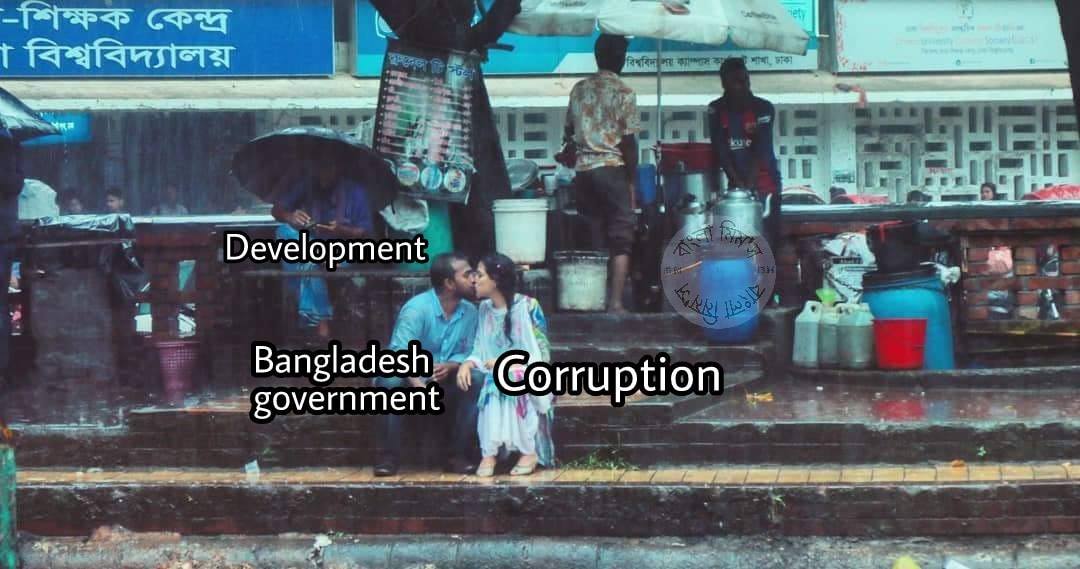
Caption: Development    Bangladesh government   Corruption
Label: hate